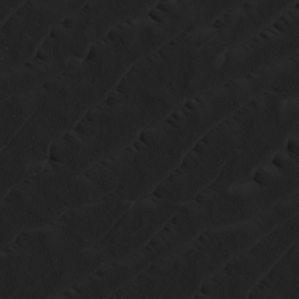
Label: non_frost